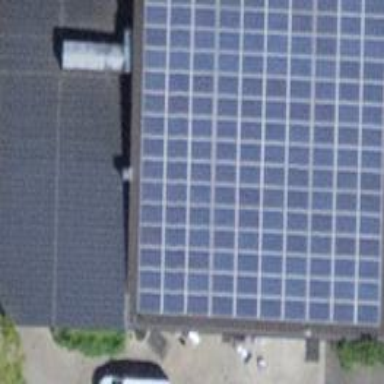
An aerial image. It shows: Solar power generator using photovoltaic method with solar photovoltaic panel types.